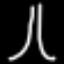
Label: The Eiffel Tower